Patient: sex M, age 48
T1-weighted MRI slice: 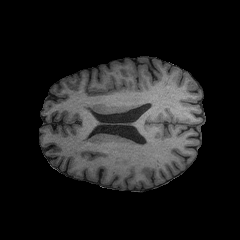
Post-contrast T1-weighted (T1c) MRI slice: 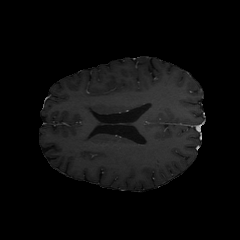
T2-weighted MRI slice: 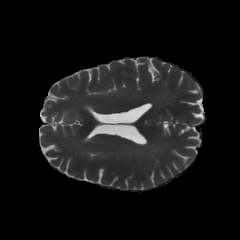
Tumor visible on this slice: no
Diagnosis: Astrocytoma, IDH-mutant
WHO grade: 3